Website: lowes
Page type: review-order
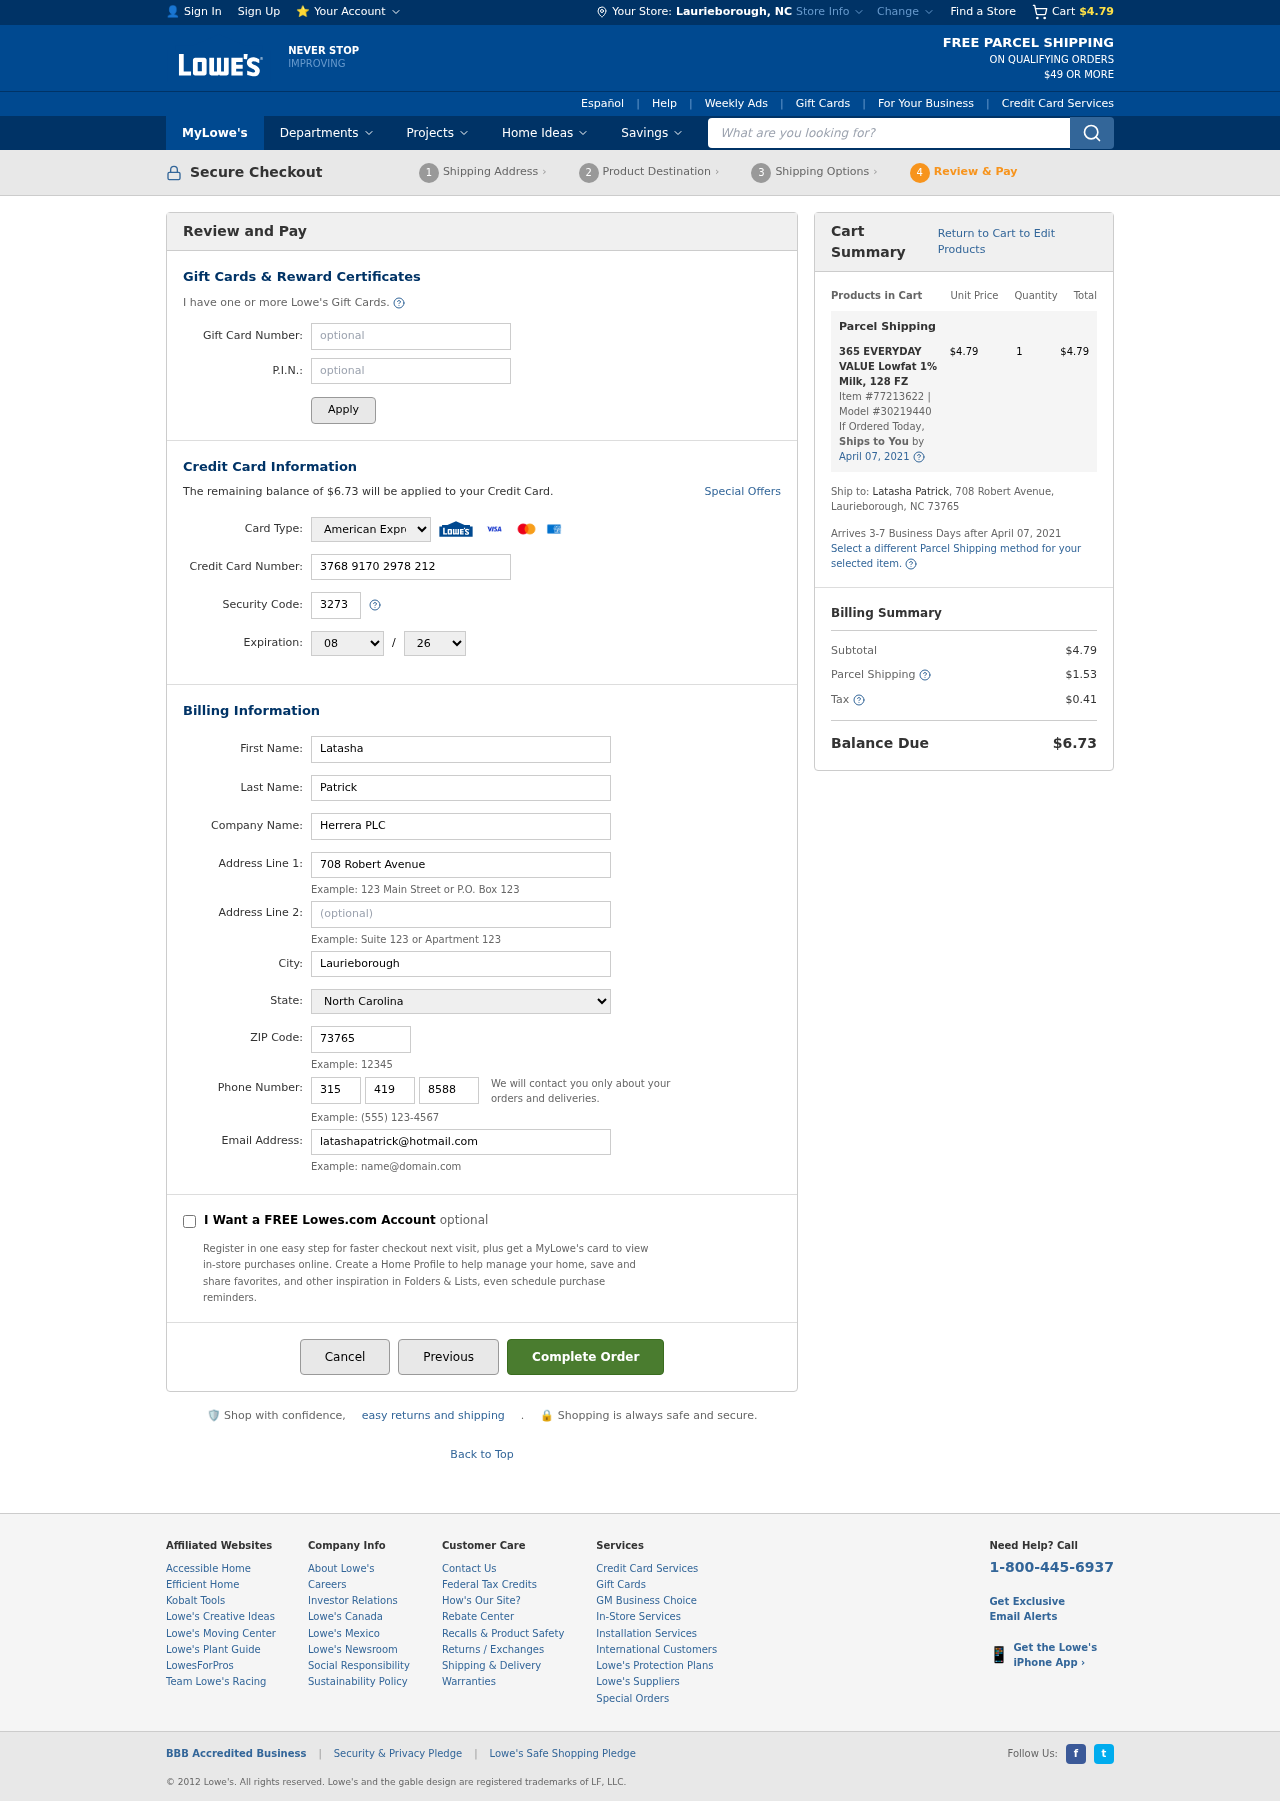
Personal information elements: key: PII_CARD_CVV
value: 3273
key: PII_CARD_EXPIRY_MONTH
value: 08
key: PII_CARD_EXPIRY_YEAR
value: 26
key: PII_CARD_NUMBER
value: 3768 9170 2978 212
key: PII_CARD_TYPE
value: American Express
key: PII_CITY
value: Laurieborough
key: PII_CITY_STATE
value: Laurieborough, NC
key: PII_COMPANY
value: Herrera PLC
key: PII_EMAIL
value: latashapatrick@hotmail.com
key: PII_FIRSTNAME
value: Latasha
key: PII_LASTNAME
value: Patrick
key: PII_PHONE_AREA
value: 315
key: PII_PHONE_PREFIX
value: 419
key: PII_PHONE_SUFFIX
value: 8588
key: PII_POSTCODE
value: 73765
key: PII_STATE
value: North Carolina
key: PII_STREET
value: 708 Robert Avenue
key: PII_STREET2
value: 708 Robert Avenue
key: PII_FULLNAME2
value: Latasha Patrick
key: PII_STATE_ABBR
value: NC
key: PII_POSTCODE_FULL
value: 73765
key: PII_CITY_STATE_ZIP
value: Laurieborough, NC 73765
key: PII_POSTCODE_NUMERIC
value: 73765
Product elements: key: PRODUCT1_NAME
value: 365 EVERYDAY VALUE Lowfat 1% Milk, 128 FZ
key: PRODUCT1_PRICE
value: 4.79
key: PRODUCT1_QUANTITY
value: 1
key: PRODUCT1_ITEM_NUMBER
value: Item #77213622
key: PRODUCT1_MODEL_NUMBER
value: Model #30219440
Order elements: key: ORDER_SUBTOTAL
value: $4.79
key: ORDER_BALANCE_DUE
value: $6.73
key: ORDER_SHIPPING_DATE
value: April 07, 2021
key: ORDER_ITEM_TOTAL
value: $4.79
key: ORDER_SHIPPING_DATE2
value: April 07, 2021
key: ORDER_SHIPPING_COST
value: $1.53
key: ORDER_TAX
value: $0.41
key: ORDER_TOTAL
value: $6.73
Search elements: key: HEADER_SEARCH
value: What are you looking for?